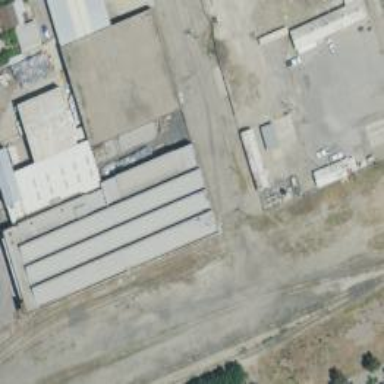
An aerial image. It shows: Railway siding with rails.